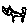
Label: cat